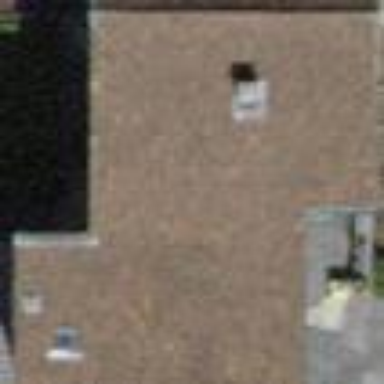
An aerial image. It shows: Building with tile roof.